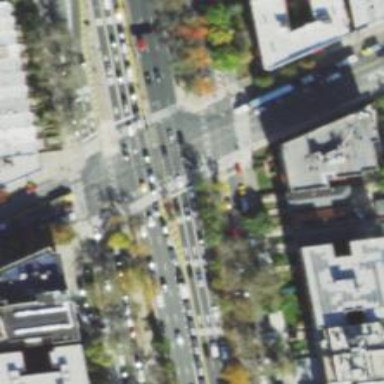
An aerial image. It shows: Footway that serves as traffic island.